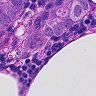
Metastatic tissue present: yes